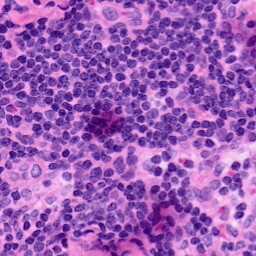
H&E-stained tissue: LymphNode